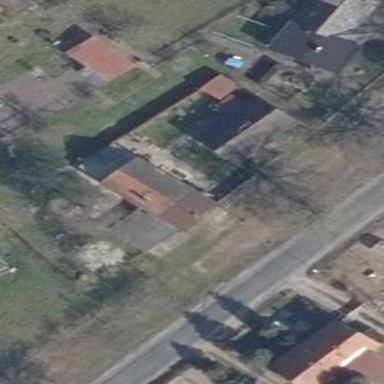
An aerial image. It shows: Residential building.